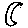
Label: moon